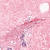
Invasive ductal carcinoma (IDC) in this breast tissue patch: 0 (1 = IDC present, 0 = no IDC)